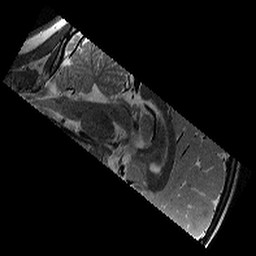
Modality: T2w
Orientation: sagittal
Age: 10
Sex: male
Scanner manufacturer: siemens
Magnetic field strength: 3 T
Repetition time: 9.23 s
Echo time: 0.067 s